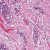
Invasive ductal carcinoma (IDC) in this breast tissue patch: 1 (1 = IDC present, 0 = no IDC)